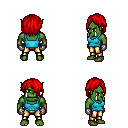
a pixel art fantasy rpg character, male body template, orc, green skin, teal pirate shirt, gold greaves, red bangs hairstyle, metal gloves, four views (front, back, left, right), 2x2 character sprite sheet, small pixel art, hard edges, no anti-aliasing